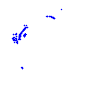
Particle: pion